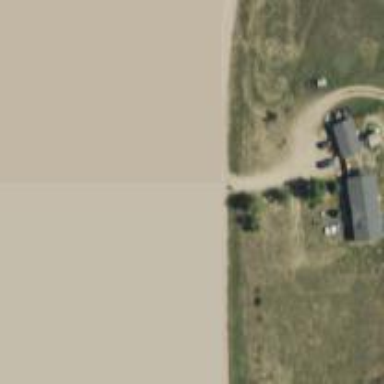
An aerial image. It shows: Driveway leading to service road.